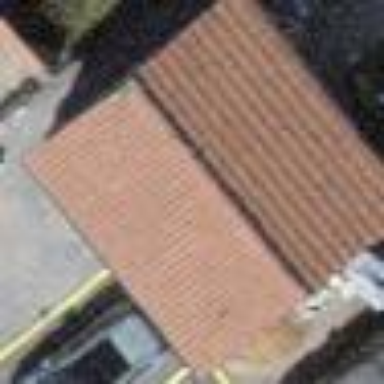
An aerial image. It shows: Garage.